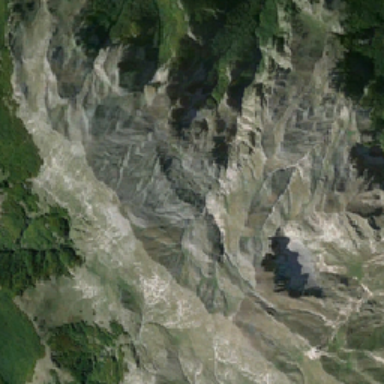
Some plants and the gree mountains surround this small lake .